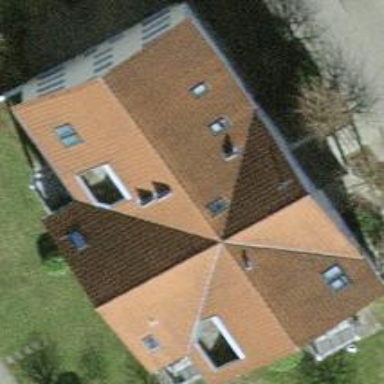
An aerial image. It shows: Gabled roof apartments building.